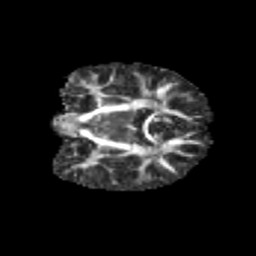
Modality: FA
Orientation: coronal
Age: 9
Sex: female
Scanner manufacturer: siemens
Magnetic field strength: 3 T
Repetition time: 3.8 s
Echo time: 0.07 s